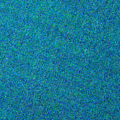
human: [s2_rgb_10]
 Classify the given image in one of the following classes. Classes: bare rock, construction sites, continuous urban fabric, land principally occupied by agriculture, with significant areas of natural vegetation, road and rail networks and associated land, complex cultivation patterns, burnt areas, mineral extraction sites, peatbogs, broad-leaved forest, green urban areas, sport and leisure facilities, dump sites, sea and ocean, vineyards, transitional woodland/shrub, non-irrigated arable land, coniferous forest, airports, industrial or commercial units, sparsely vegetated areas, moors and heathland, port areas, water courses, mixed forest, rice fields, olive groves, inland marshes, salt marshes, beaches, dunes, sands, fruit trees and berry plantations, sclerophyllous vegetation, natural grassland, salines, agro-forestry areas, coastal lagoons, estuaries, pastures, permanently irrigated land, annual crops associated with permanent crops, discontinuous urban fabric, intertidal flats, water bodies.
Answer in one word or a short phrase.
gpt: sea and ocean